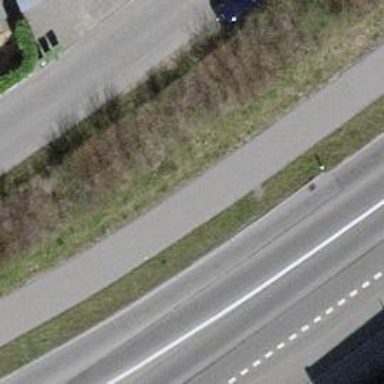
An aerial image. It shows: Asphalt cycleway running alongside abandoned railway track.